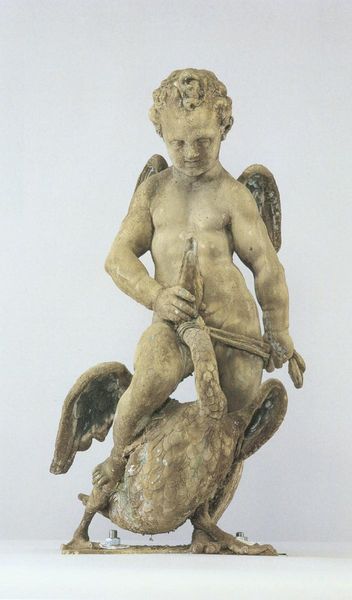
Titel: Herkulesbrunnen in Augsburg
Künstler: Adriaen de Vries
Standort: Augsburg (EU - D - B)
Schlagwörter: nackt, vogel, marmor, stein, schnur, brunnen, engel, putte, putto, skulptur, gans, schwan, leine, würgen, brunnenfigur, schraube, kormoran, gavogel, skulptur ganimed knabe mythologie